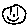
Label: smiley face